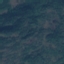
Land use / land cover class: Forest